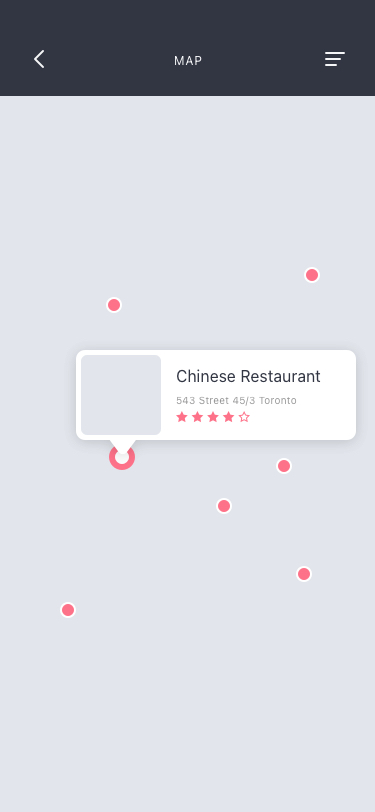
Text in this UI design:
543 Street 45/3 Toronto
Chinese Restaurant
MAP